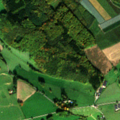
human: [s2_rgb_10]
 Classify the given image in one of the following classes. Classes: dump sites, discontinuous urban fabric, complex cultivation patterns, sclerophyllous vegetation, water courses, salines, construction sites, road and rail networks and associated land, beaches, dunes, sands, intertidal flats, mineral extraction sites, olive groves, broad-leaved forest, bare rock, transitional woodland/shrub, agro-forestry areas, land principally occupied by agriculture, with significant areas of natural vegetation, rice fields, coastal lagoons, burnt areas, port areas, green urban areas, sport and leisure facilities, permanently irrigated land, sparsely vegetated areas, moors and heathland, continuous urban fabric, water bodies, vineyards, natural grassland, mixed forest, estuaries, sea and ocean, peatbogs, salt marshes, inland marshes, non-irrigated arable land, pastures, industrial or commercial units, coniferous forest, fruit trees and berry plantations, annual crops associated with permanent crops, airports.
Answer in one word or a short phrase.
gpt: discontinuous urban fabric, fruit trees and berry plantations, pastures, complex cultivation patterns, mixed forest